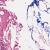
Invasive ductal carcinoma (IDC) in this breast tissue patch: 0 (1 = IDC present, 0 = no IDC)